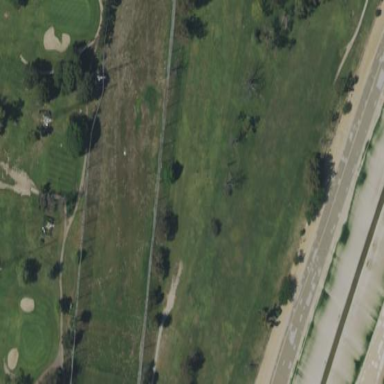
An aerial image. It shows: Grassy area designated as golf fairway.